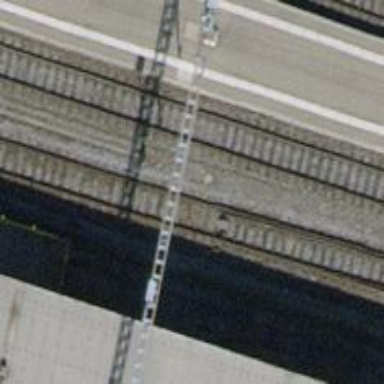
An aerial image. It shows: Railway switch.